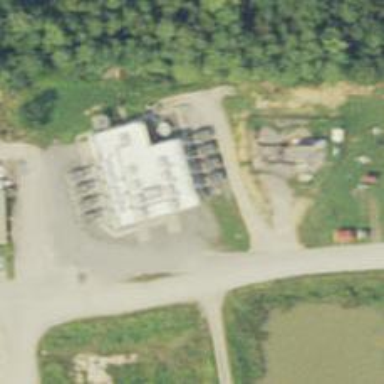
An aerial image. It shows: Generator for power supply.